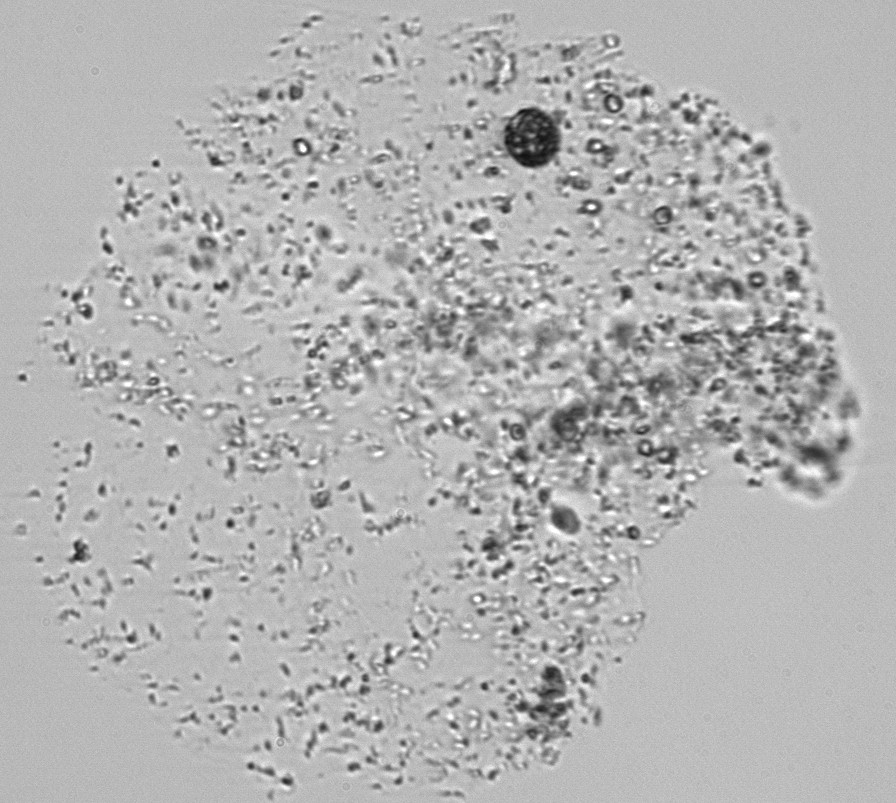
Label: Phaeocystis